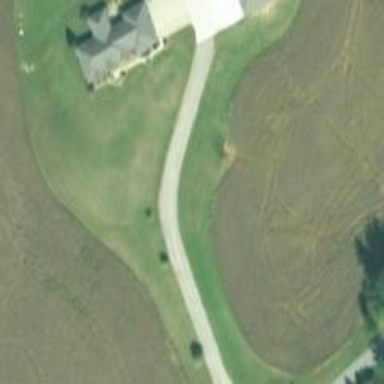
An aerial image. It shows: Driveway.